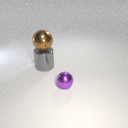
small purple metal sphere in front of large gray metal cylinder